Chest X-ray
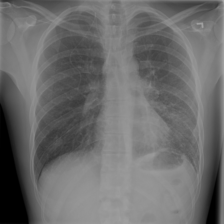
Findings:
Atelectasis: negative
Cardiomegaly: negative
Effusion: negative
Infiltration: negative
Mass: negative
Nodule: positive
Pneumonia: negative
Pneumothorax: negative
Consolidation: negative
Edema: negative
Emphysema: negative
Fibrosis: negative
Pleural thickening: negative
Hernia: negative